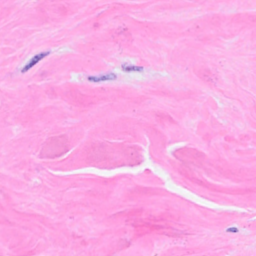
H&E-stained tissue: Breast